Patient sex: M
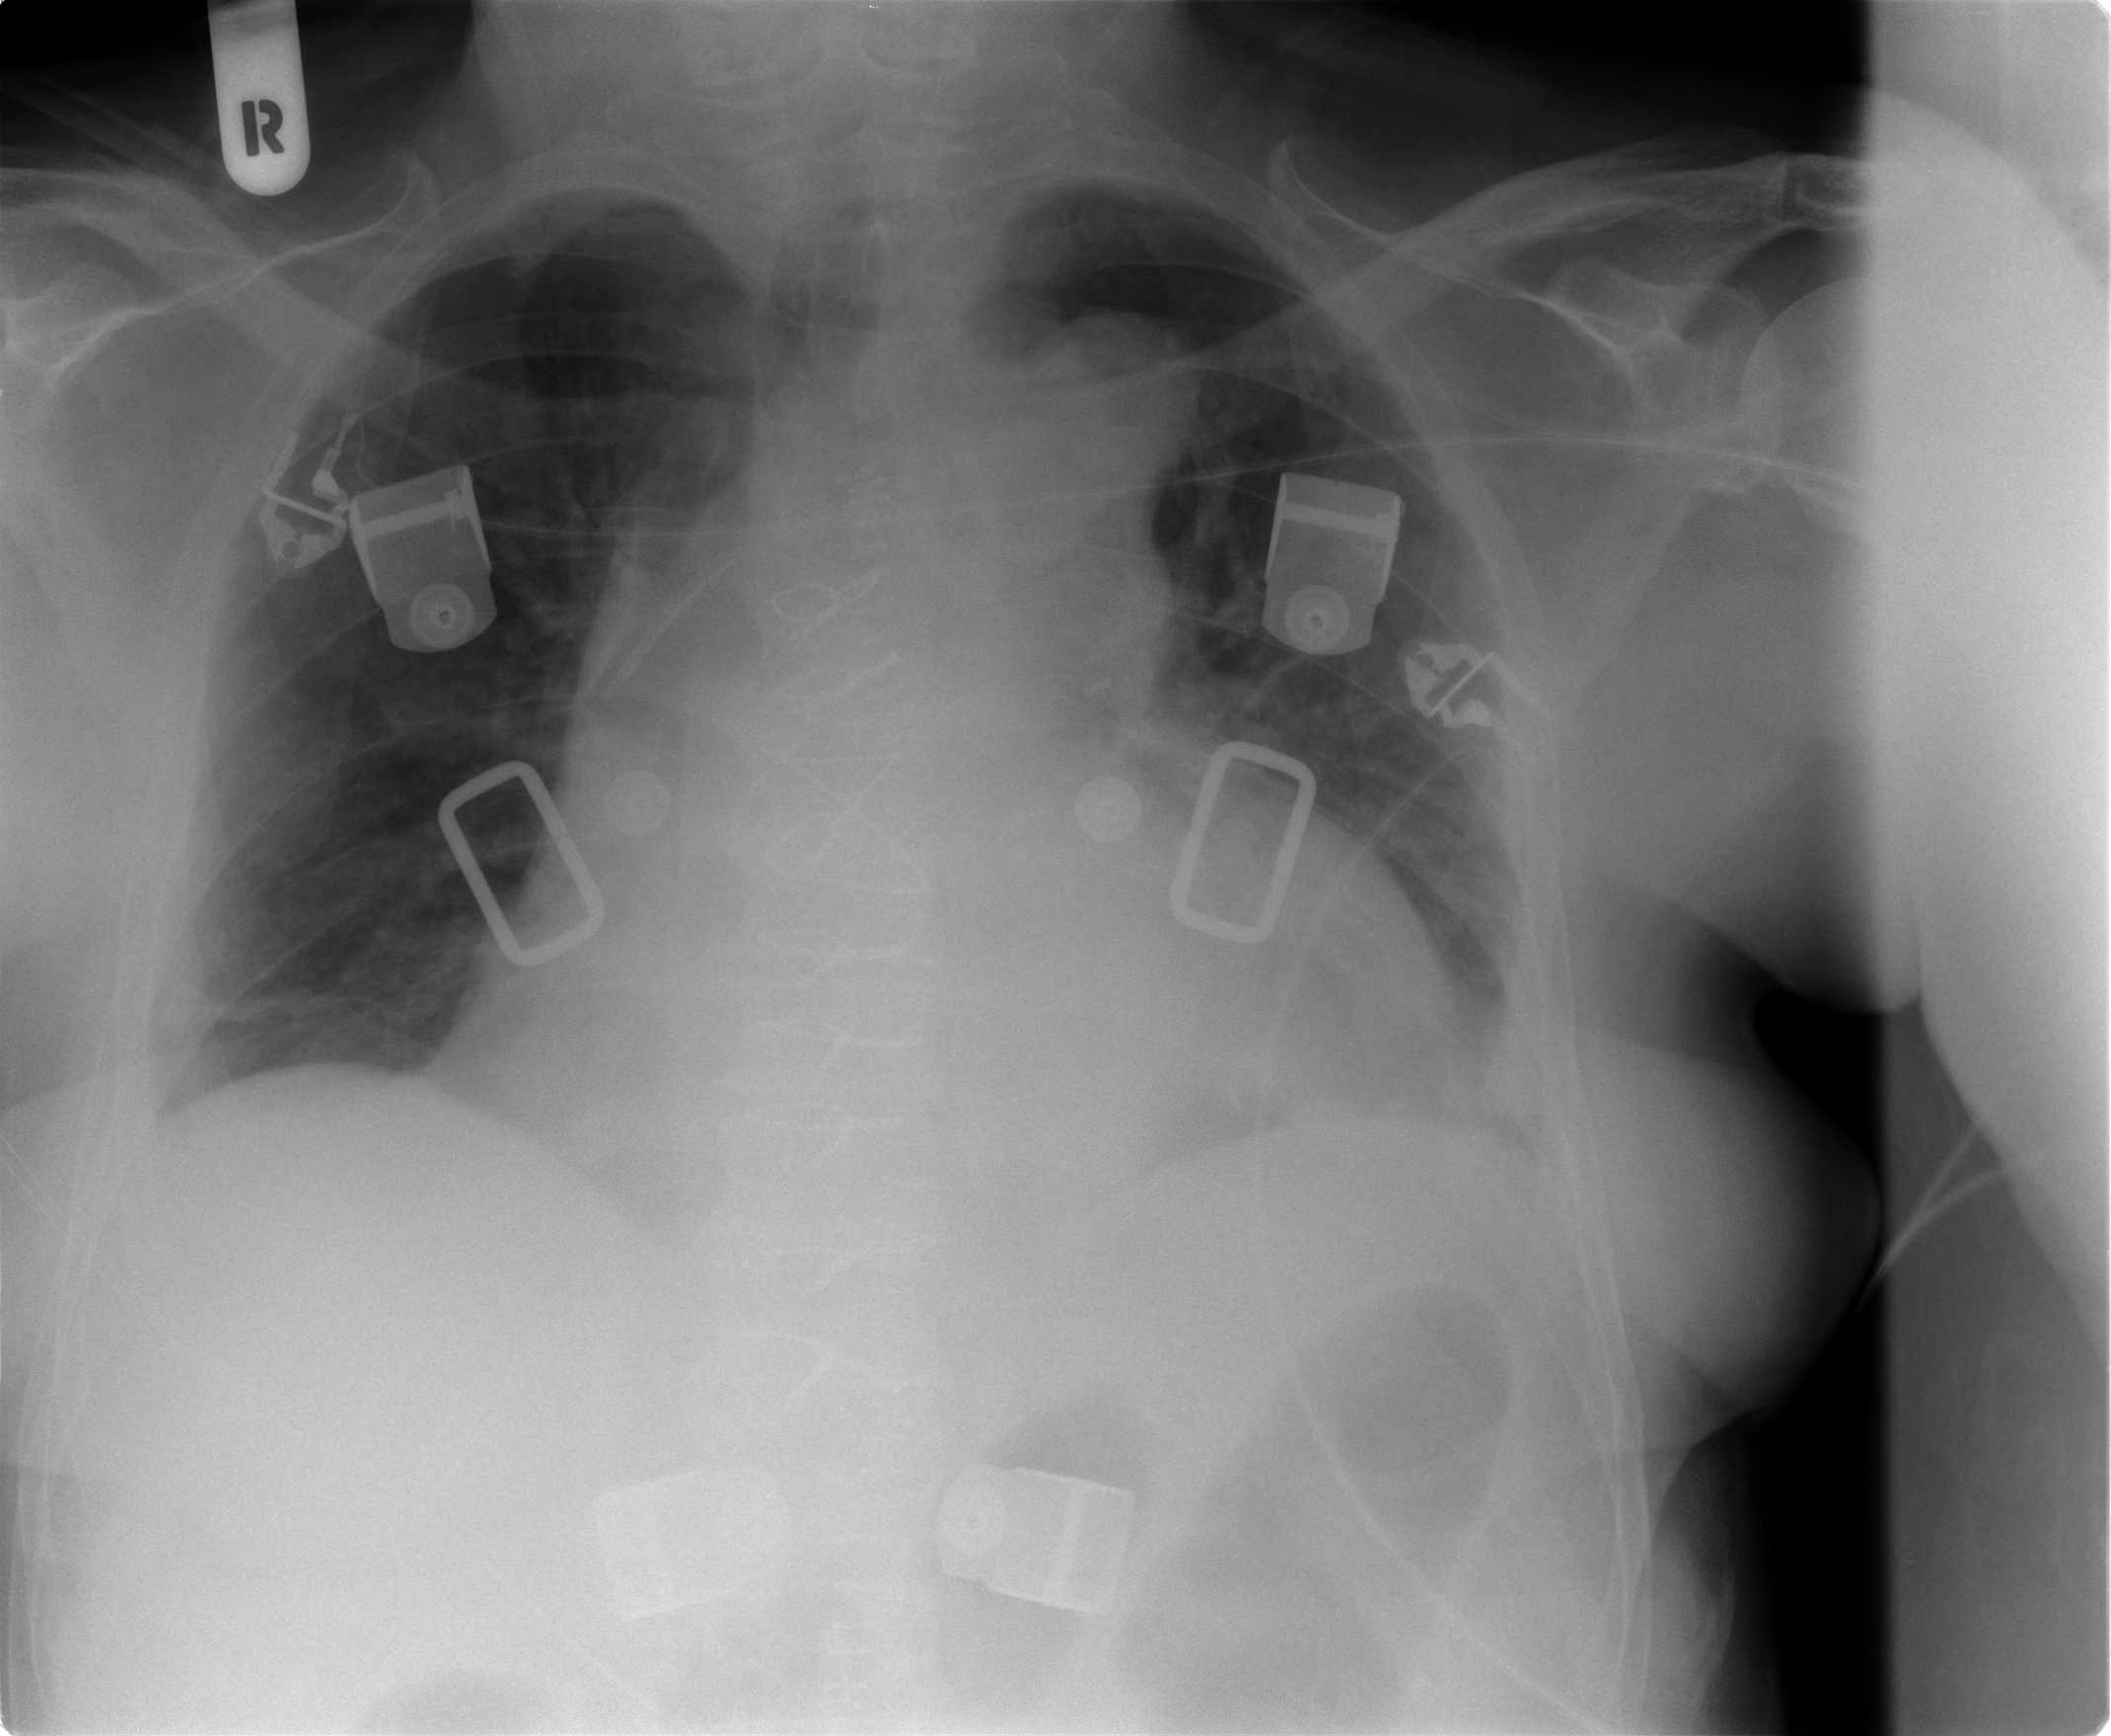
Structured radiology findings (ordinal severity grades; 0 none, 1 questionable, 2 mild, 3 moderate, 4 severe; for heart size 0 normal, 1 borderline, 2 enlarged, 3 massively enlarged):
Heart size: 3
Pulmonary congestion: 2
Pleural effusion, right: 1
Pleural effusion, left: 2
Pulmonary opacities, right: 0
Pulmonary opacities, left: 1
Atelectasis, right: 2
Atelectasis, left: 2